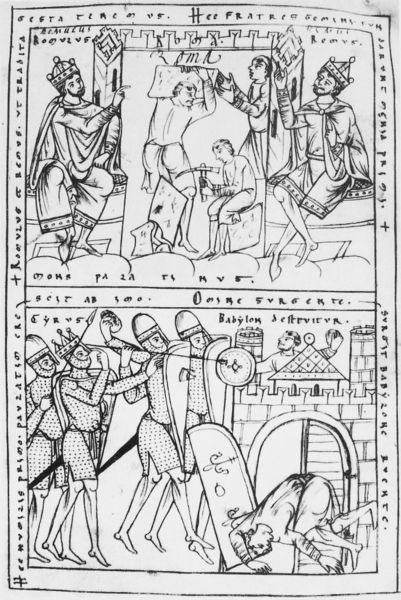
Titel: Chronik oder die Geschichte der zwei Staaten (Chronica sive Historia de Duabus Civitatibus)
Künstler: Otto von Freising
Institution: Jena, Universitätsbibliothek
Schlagwörter: angriff, kampf, stadt, tür, zeichnung, architektur, krone, turm, schrift, zwei, krieg, schlacht, könig, lanze, soldaten, inschrift, tor, zinnen, schild, buch, burg, türme, druck, schilder, text, soldat, helm, herrscher, ritter, rüstung, helme, handwerker, mittelalter, eroberung, sturz, speer, joch, miniatur, träger, szenen, bau, zinne, baustelle, latein, verteidigung, terror, spitzhacke, buchmalerei, folter, schil, simultan, kettenhemd, babylon, belagerung, cyrua